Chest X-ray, PA view. Patient: 48 years old, sex M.
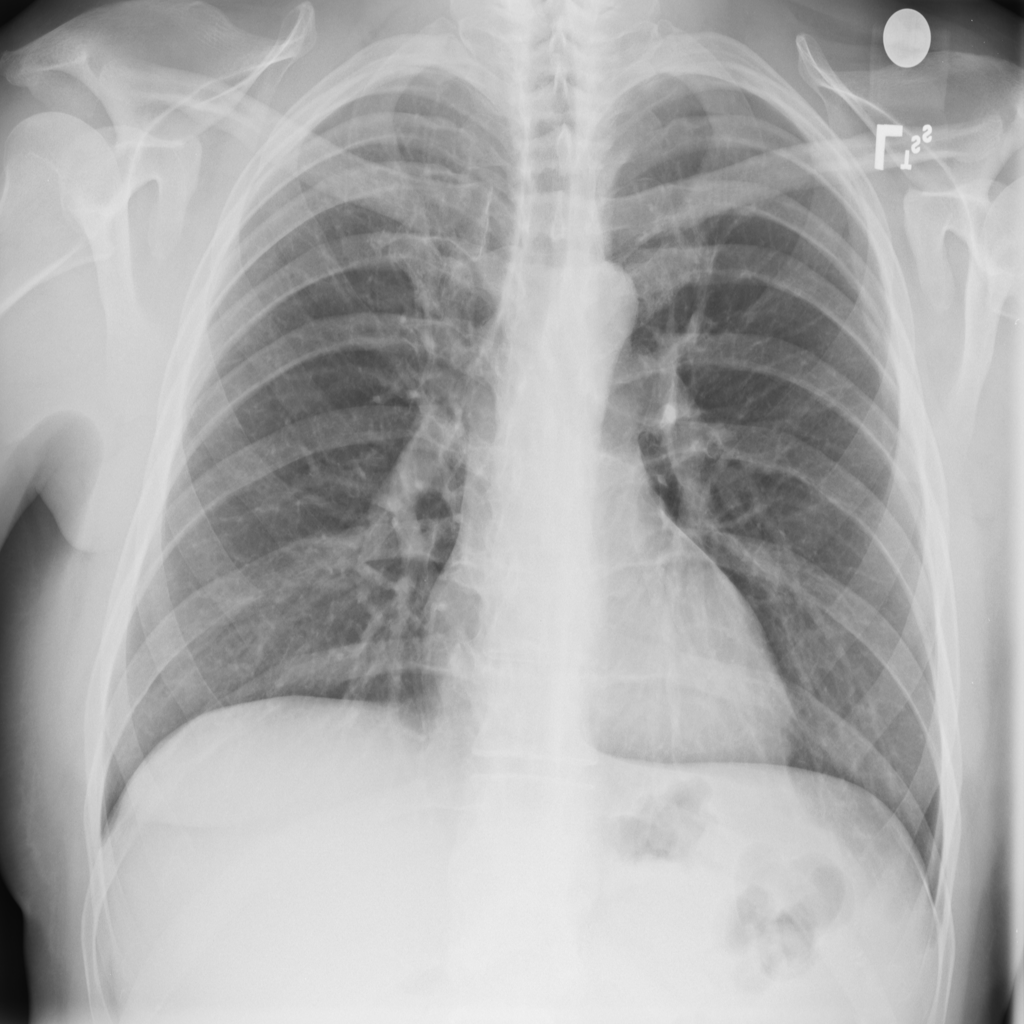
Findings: No Finding